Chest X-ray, PA view. Patient: 21 years old, sex M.
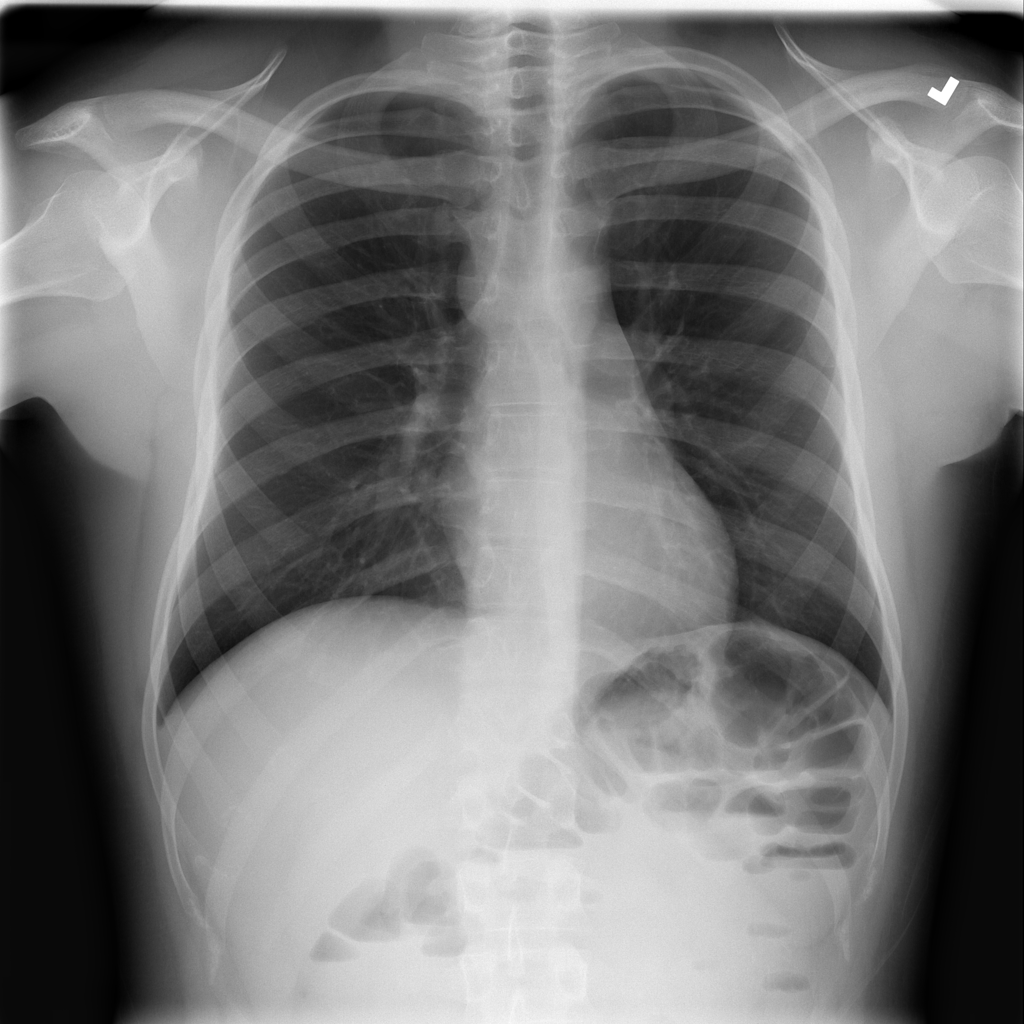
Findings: No Finding